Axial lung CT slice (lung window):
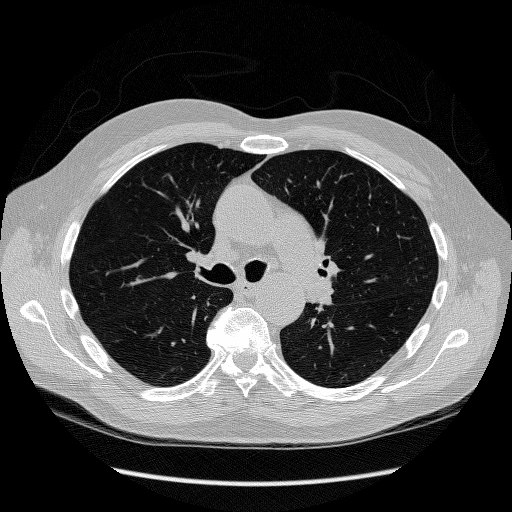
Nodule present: no